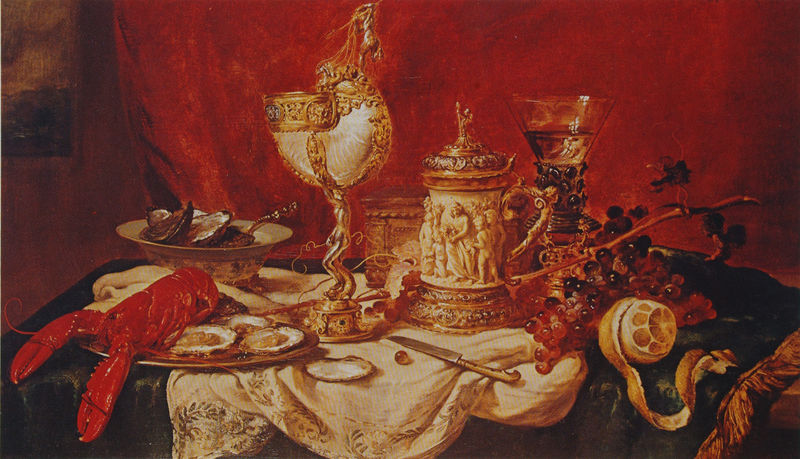
Titel: Stilleben mit Nautiluspokal, Prunkhumpen und Meerestieren
Künstler: Ludwig Adam Kunz
Standort: München
Institution: Galerie Gebhardt
Schlagwörter: gemälde, weiß, gelb, ocker, bunt, fenster, glas, orange, schwarz, tisch, obst, rot, tuch, beige, fest, malerei, muster, teppich, barock, falten, messer, schale, schüssel, silber, teller, bild, füllhorn, horn, niederlande, tischdecke, tischtuch, trinkhorn, vorhang, öl, figur, gold, kelch, reich, stickerei, decke, saum, perle, frucht, henkel, krug, stilleben, stillleben, trauben, überfluss, relief, figuren, ölgemälde, ornate, red, essen, löffel, wein, figures, green, painting, table, verzierung, rug, platte, tischkante, nature morte, becher, vanitas, wei, bierkrug, deckel, gefäß, hummer, krabbe, meeresfrüchte, memento mori, scheren, zangen, perlmutt, zweig, weinglas, service, wine, mahl, schnitzerei, gedeck, fisch, atlant, weintrauben, üppig, besteck, food, fruit, durchsichtig, reichtum, muschel, gestickt, austern, muscheln, pokal, prunkstillleben, schnecke, traube, zitrone, schatulle, carpe diem, prunk, rebe, weinrebe, gefäße, nodus, nautilus, nautiluspokal, nautilusschnecke, kelche, salz, fassung, glass, humpen, krebs, auster, weinblatt, zitronenschale, elfenbein, trinkglas, still life, niederlanden, feast, geschält, morte, apfelsine, cloth, maßkrug, apfelsinenschale, atlas, elfenbeinhumpen, elfenbeinkrug, nature, permutt, grapes, shell, jug, beer, knife, chalice, dinner, platter, tray, curatin, oyster, oysters, tronkhorn, lemon, muschelkelch, peel, lobster, buschel, salztopf, traubenbeere, nautiluskelch, dine, iivory